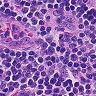
Metastatic tissue present: no